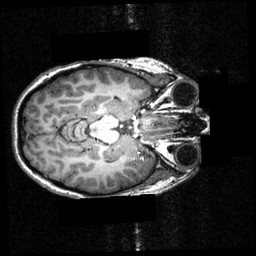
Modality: T1w
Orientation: axial
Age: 25
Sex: female
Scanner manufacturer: siemens
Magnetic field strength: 3.951 T
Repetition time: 1.5 s
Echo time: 0.00335 s